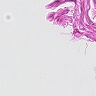
Metastatic tissue present: no